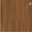
Piece: xx